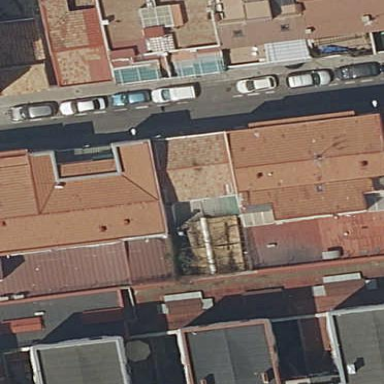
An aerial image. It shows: View of apartment building.